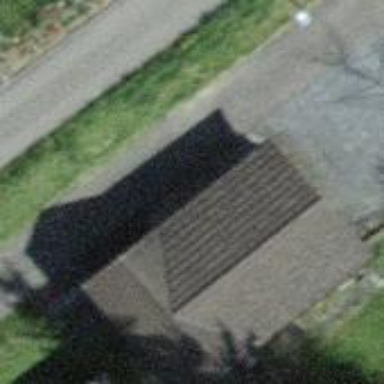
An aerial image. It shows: Garage.